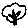
Label: tree